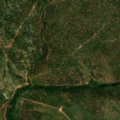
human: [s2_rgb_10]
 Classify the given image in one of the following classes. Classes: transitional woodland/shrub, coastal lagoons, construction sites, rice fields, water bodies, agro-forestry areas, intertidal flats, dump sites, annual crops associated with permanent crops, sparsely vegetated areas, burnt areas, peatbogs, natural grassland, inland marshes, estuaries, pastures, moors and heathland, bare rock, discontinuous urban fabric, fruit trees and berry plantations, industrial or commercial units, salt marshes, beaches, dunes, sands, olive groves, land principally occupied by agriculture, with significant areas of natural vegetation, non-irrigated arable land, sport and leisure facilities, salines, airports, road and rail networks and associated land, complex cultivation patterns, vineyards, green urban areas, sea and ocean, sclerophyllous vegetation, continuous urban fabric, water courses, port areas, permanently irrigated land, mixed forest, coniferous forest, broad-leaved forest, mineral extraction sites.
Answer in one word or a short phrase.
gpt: continuous urban fabric